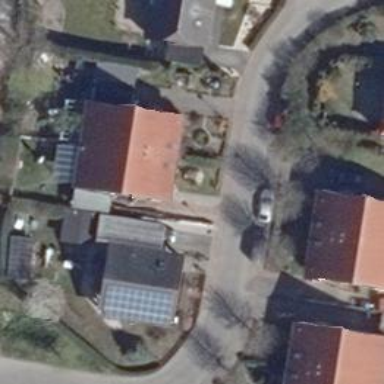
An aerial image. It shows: Living street.